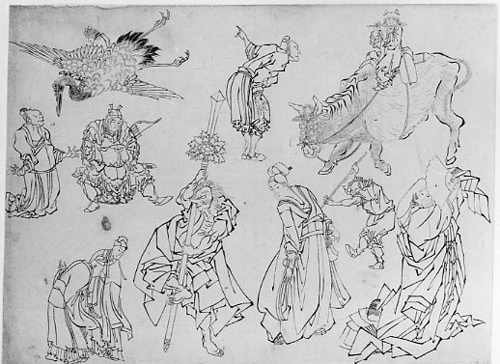
Artist: Hokusai School
Date: 19th century
Object type: Painting
Classification: Paintings
Medium: Unmounted painting; ink on paper
Culture: Japan
Period: Edo period (1615–1868)
Dimensions: 11 x 15 in. (27.9 x 38.1 cm)
Department: Asian Art
Credit line: Fletcher Fund, 1938
Accession year: 1938
Repository: Metropolitan Museum of Art, New York, NY
Tags: Ox|Birds|Men|Women